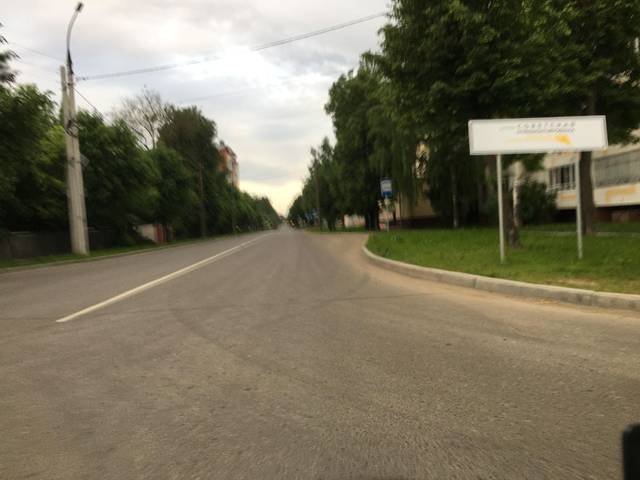
Region: Russia
Coordinates: 56.645, 47.904